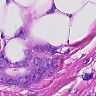
Metastatic tissue present: yes